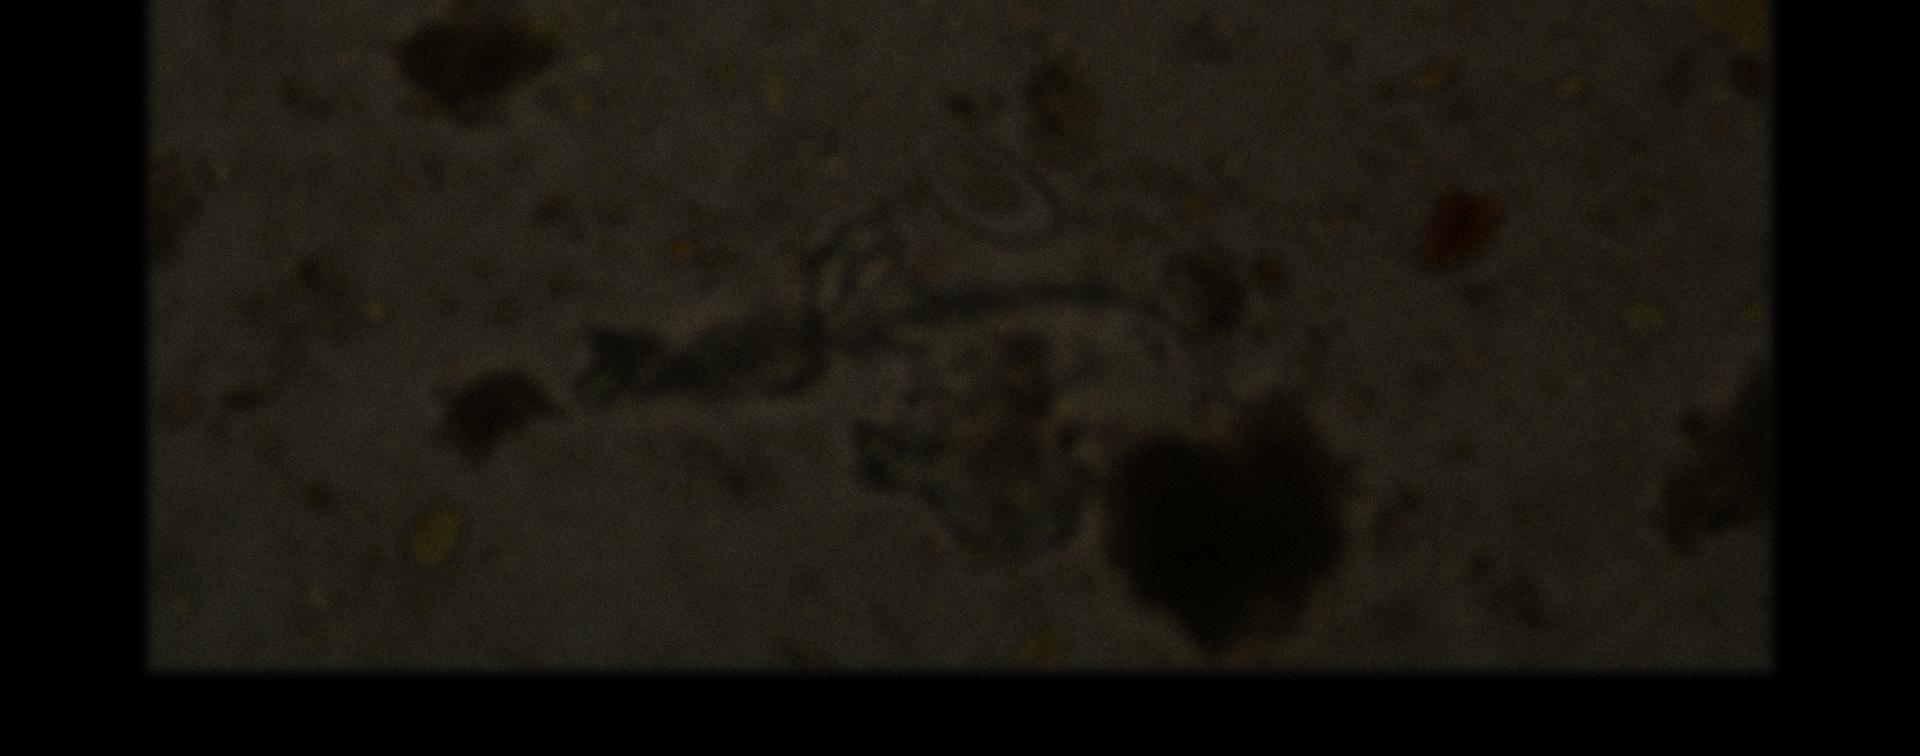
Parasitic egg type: Enterobius vermicularis